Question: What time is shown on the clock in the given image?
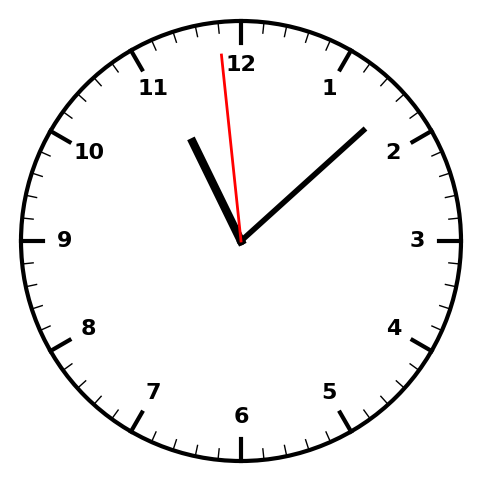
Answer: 11:07:59